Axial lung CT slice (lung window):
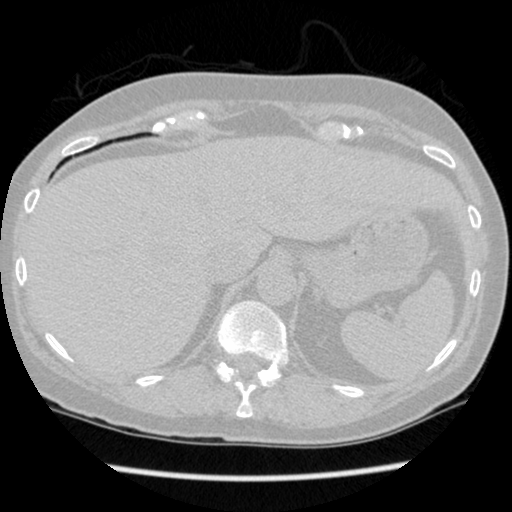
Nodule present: no